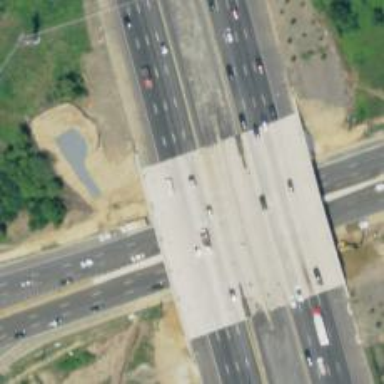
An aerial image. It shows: Bridge over motorway.